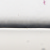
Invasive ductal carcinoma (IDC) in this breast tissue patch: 0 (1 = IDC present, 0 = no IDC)